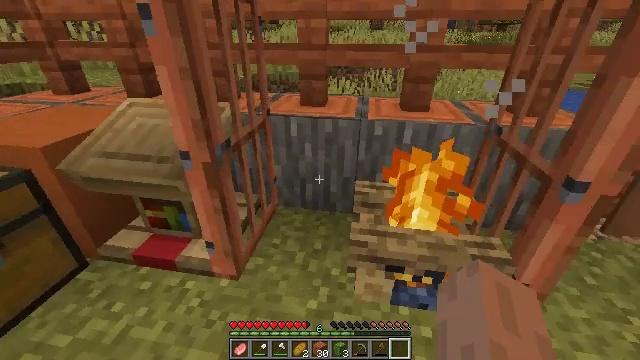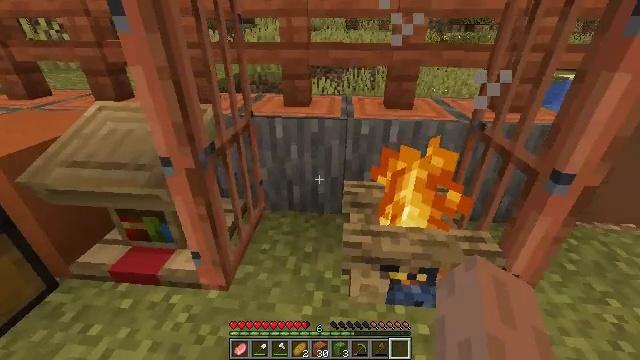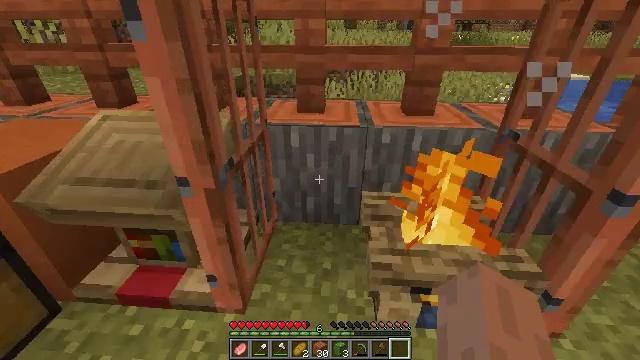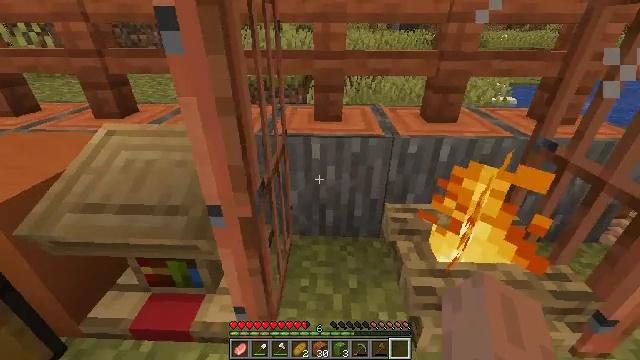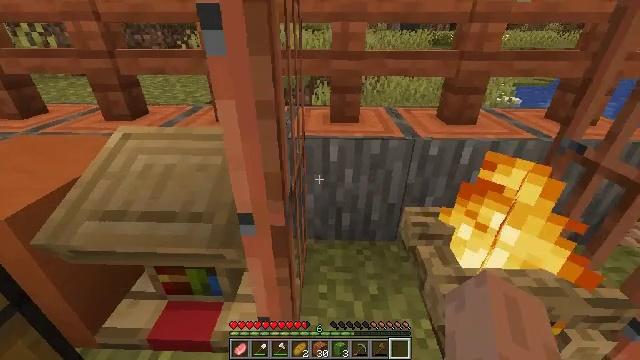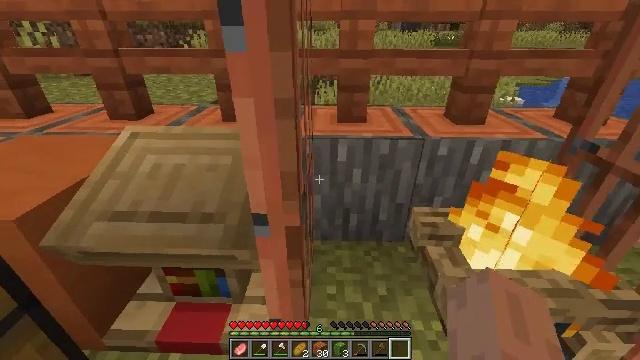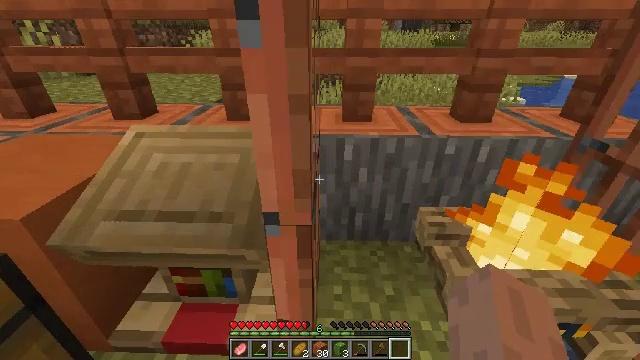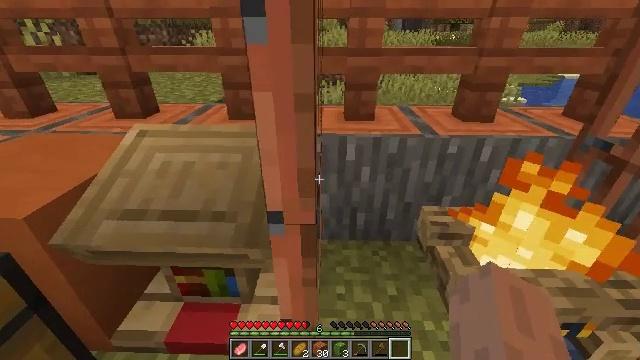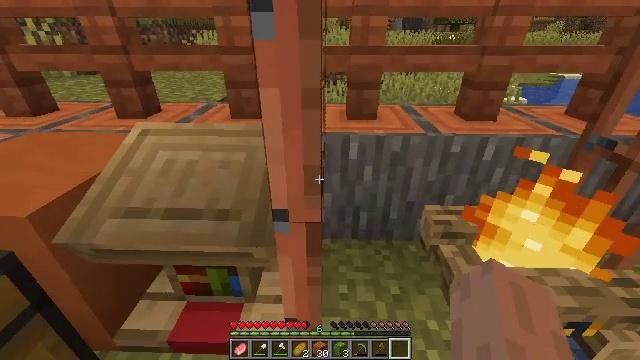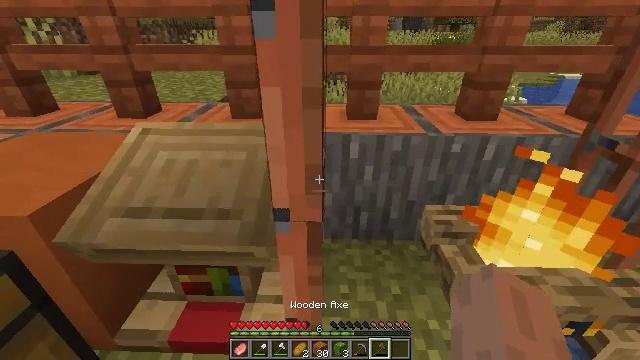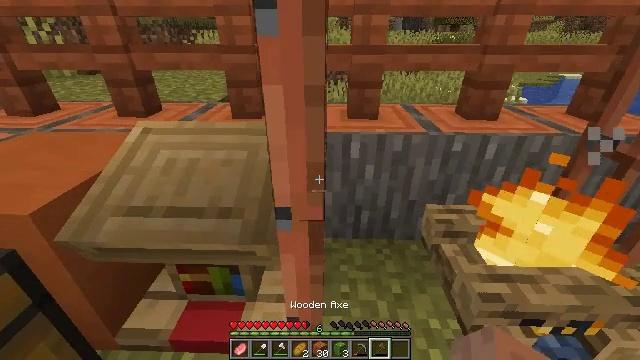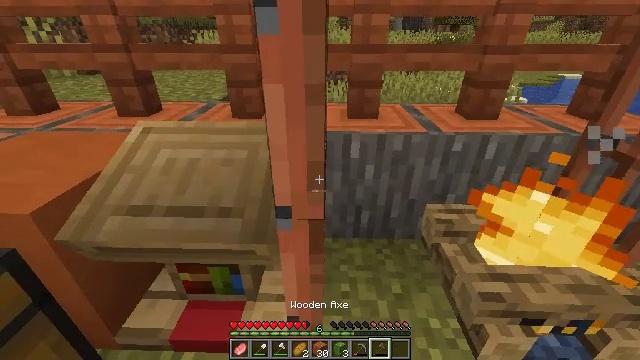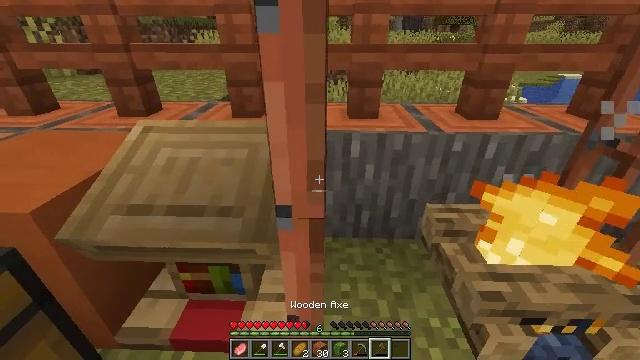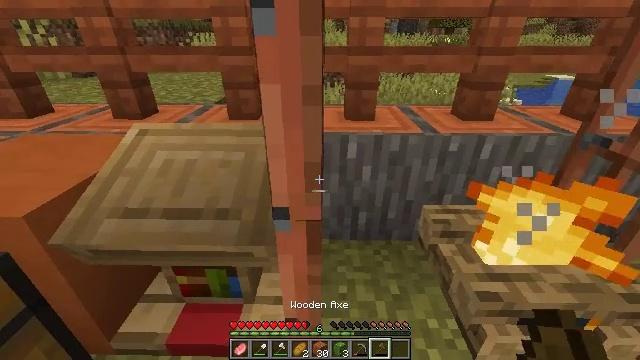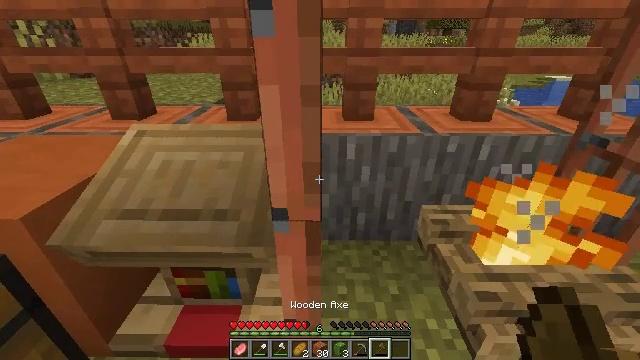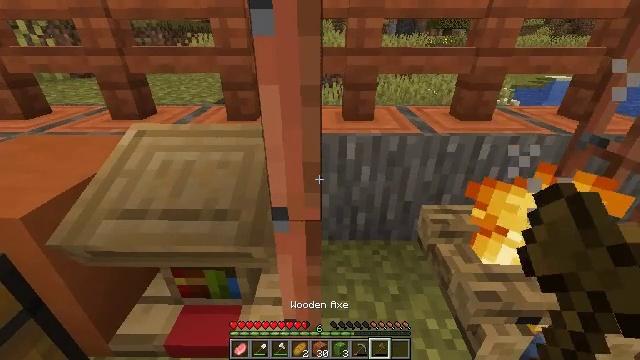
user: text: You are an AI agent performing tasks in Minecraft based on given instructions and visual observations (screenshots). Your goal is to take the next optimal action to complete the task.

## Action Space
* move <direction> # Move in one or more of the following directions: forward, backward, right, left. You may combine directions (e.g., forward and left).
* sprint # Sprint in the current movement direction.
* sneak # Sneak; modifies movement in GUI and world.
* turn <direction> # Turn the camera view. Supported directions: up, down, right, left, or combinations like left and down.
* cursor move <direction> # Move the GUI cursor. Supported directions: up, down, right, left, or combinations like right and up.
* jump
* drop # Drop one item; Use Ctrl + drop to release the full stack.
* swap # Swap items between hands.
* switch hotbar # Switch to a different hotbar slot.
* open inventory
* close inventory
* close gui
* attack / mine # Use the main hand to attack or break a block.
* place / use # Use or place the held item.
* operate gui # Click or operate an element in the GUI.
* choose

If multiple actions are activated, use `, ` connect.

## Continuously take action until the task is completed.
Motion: motion action
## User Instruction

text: Break the acacia door for entry.
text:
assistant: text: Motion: move forward and move left, turn right
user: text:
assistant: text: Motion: move forward and move left
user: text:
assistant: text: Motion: move left, turn right
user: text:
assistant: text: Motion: no_op
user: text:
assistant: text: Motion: no_op
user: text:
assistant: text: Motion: no_op
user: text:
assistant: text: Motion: no_op
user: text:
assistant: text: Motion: no_op
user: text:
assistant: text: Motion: no_op
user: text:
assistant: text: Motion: no_op
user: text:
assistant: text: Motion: no_op
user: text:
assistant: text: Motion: no_op
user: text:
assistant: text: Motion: no_op
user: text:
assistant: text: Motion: no_op
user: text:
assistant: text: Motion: no_op
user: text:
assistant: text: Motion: no_op
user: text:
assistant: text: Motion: no_op
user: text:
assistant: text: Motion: no_op
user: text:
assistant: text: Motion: no_op
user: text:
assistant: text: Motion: turn left and up
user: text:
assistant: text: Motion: turn left
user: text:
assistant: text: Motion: turn left
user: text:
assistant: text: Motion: attack / mine
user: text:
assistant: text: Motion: attack / mine
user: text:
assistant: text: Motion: attack / mine
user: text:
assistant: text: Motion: attack / mine
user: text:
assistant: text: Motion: attack / mine
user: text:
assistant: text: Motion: attack / mine
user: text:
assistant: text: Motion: turn down, attack / mine
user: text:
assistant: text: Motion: attack / mine